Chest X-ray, AP view. Patient: 43 years old, sex M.
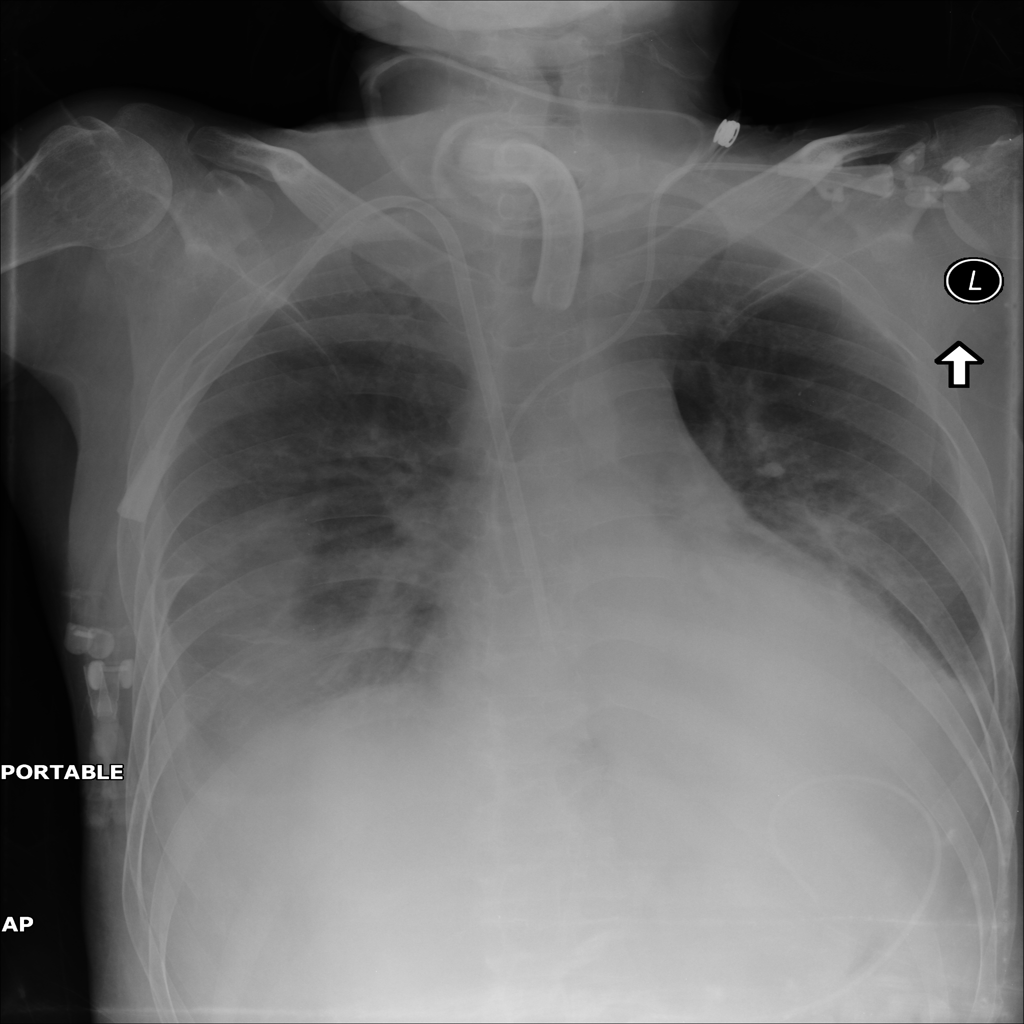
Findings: Consolidation, Effusion